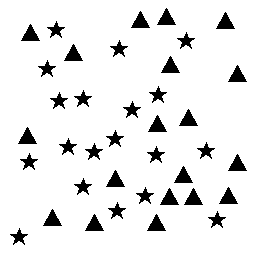
Squares: 0
Triangles: 19
Stars: 19
Total shapes: 38